Field crop: maize
Growth stage: 2
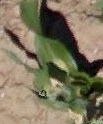
Species: maize